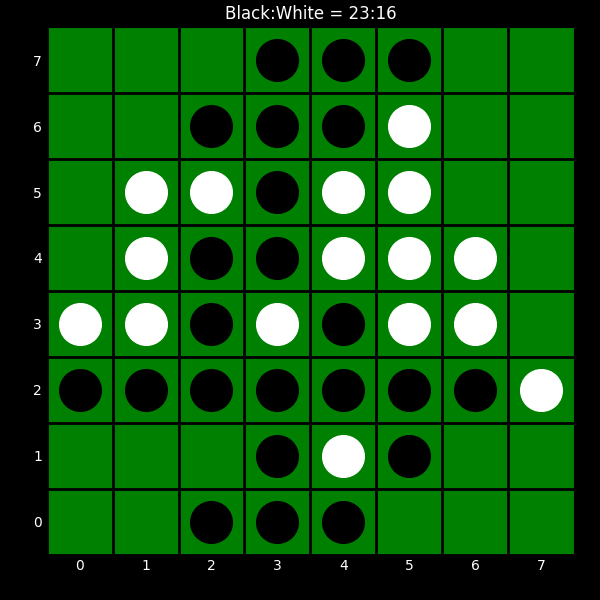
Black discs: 23
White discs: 16